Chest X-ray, AP view. Patient: 63 years old, sex M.
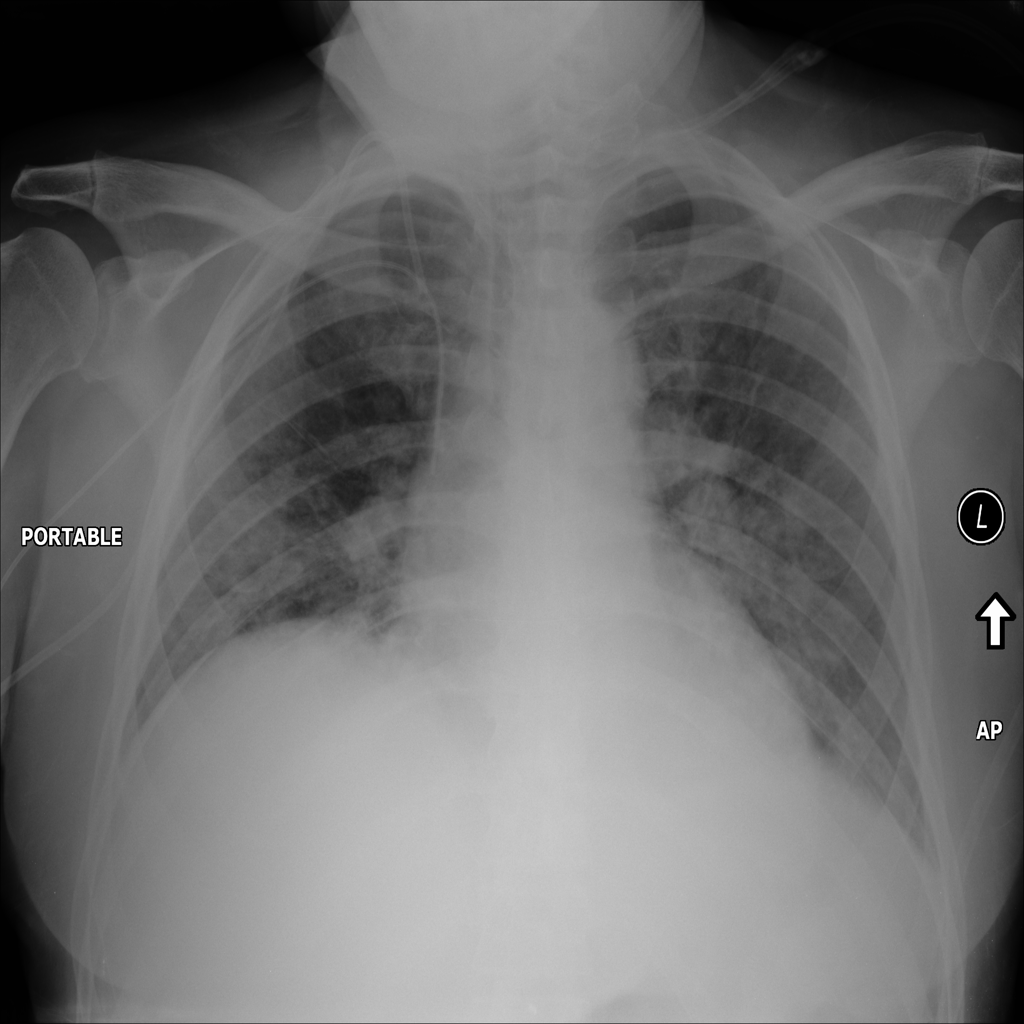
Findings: Atelectasis, Infiltration